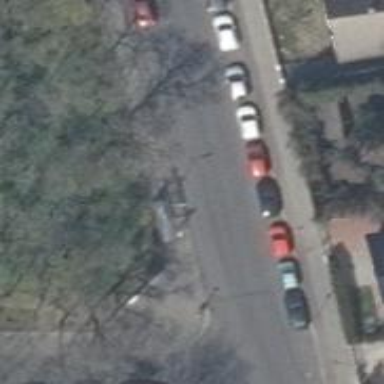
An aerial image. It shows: Public transport stop position.